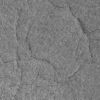
Atmospheric dust classification: not_dusty